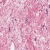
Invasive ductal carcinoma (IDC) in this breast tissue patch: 0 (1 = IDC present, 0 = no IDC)